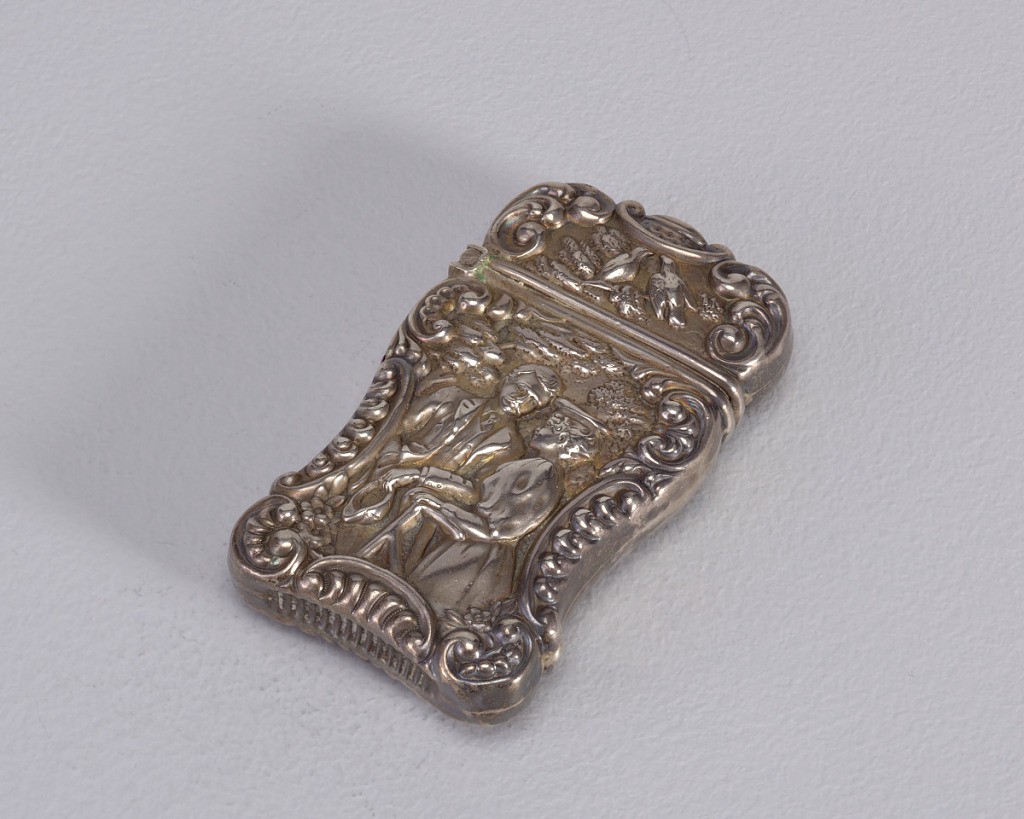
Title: Courting Couple
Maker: Simons Bros. & Company
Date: ca. 1895
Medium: Silver
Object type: Matchsafe
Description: Oblong, with curves and counter curves around perimeter, featuring raised decoration of a 3/4 view of courting couple, she in hat and long dress with full sleeves and small hat, holding bicycle handle bars, he stands at left, behind her, leaning on bicycle, with cap in hand, suit, vest and tie, trees in background, elaborate surround of alternating c-scrolls, small flowers in bottom corners, lid features 2 birds on branch, with c-scroll surround, reverse unadorned except for c-scrolls. Lid hinged on side. Striker in recess on bottom.